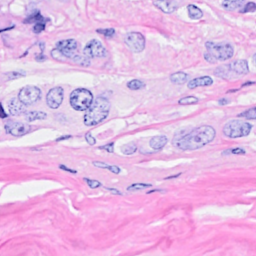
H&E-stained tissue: Breast